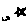
Label: star